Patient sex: M
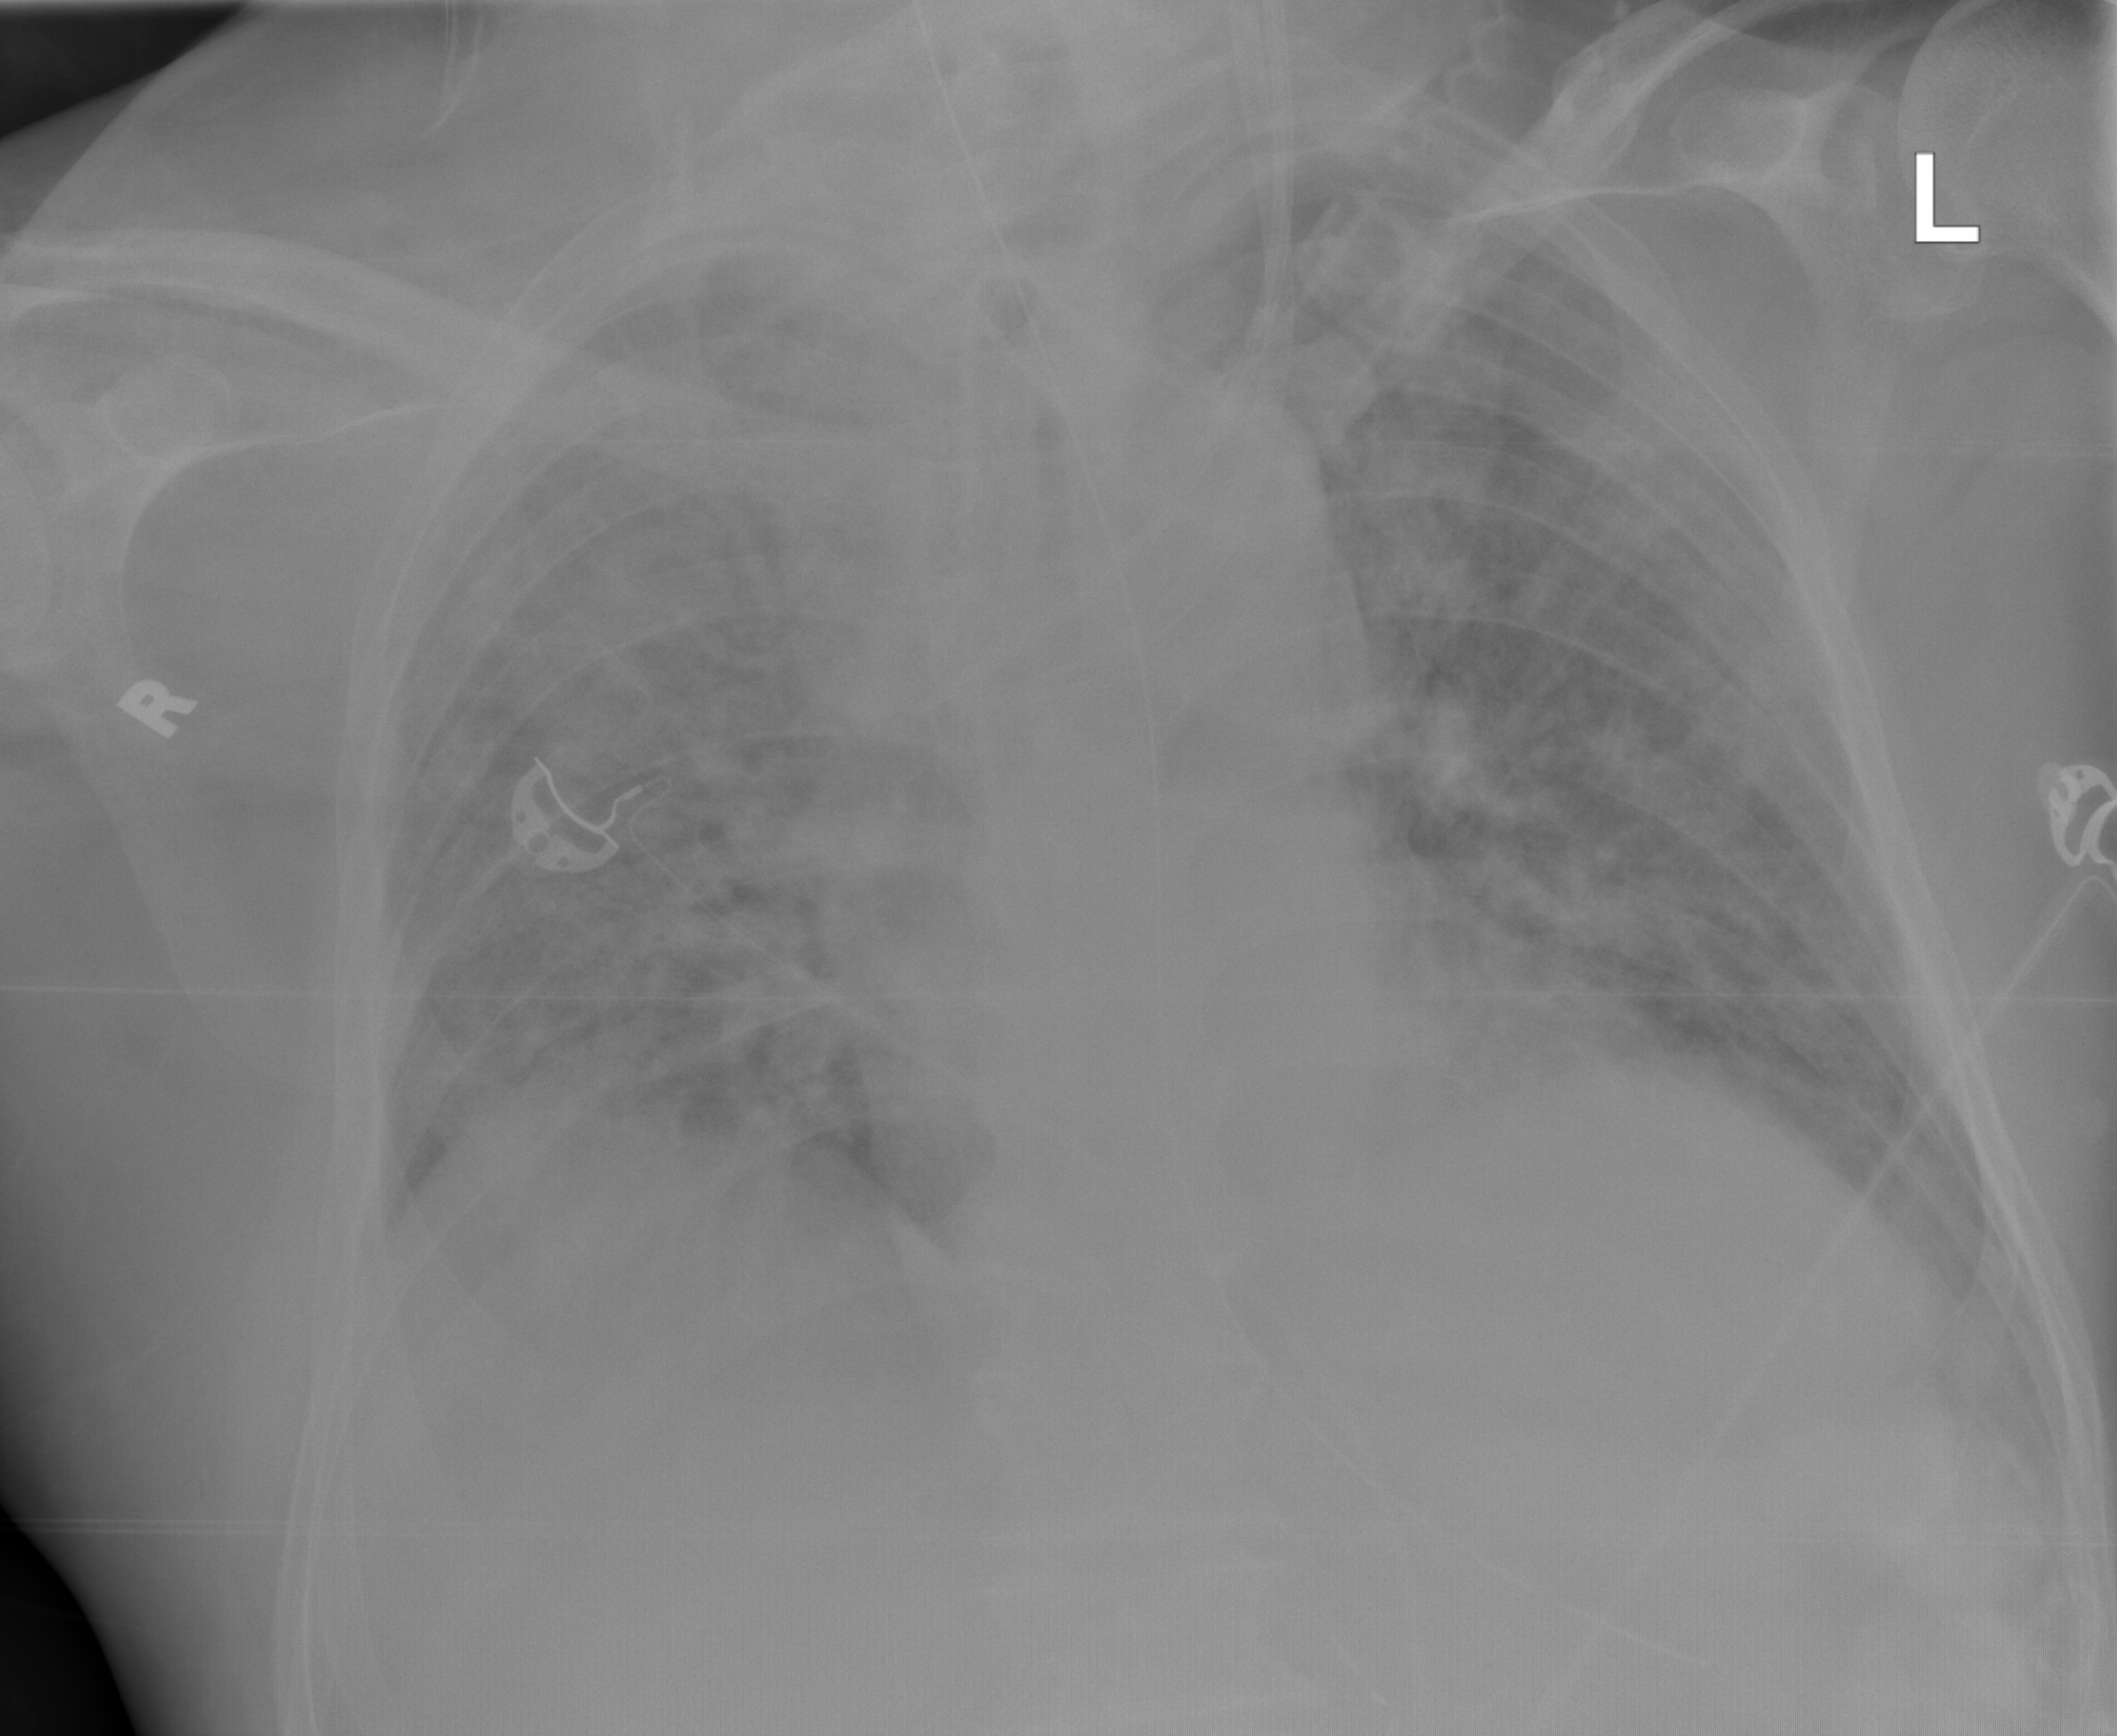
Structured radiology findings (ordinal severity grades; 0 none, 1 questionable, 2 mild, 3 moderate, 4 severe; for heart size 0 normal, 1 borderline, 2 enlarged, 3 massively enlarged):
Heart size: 2
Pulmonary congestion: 2
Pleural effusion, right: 1
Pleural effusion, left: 1
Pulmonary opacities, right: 3
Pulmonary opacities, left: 3
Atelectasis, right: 3
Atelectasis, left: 3